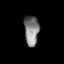
Tissue: lung
Cell type: Epithelial cells
Senescence score: 0.1483
Nuclear area (px): 437
Mean DAPI intensity: 127.474